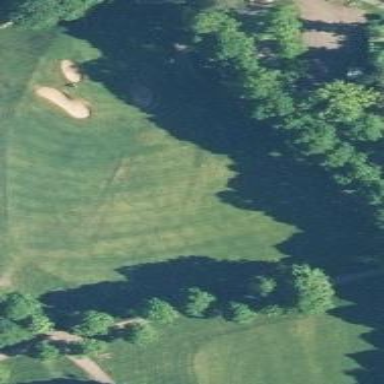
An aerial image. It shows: Golf fairway surrounded by grass.